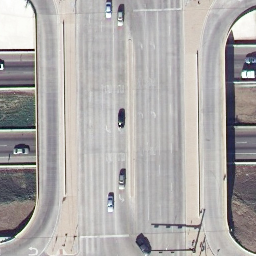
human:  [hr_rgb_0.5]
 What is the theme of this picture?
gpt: overpass

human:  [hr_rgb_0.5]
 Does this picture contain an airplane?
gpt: no

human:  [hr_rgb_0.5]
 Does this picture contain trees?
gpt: yes

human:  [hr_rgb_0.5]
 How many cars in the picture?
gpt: ten

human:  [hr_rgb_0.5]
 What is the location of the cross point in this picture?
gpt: center